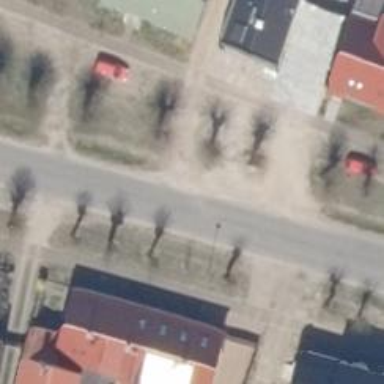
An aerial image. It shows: Row of broadleaved trees.